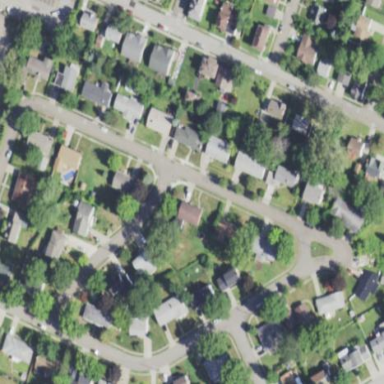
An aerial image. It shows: Neighborhood.